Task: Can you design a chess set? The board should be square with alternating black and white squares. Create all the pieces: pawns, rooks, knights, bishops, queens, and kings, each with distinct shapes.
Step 472:
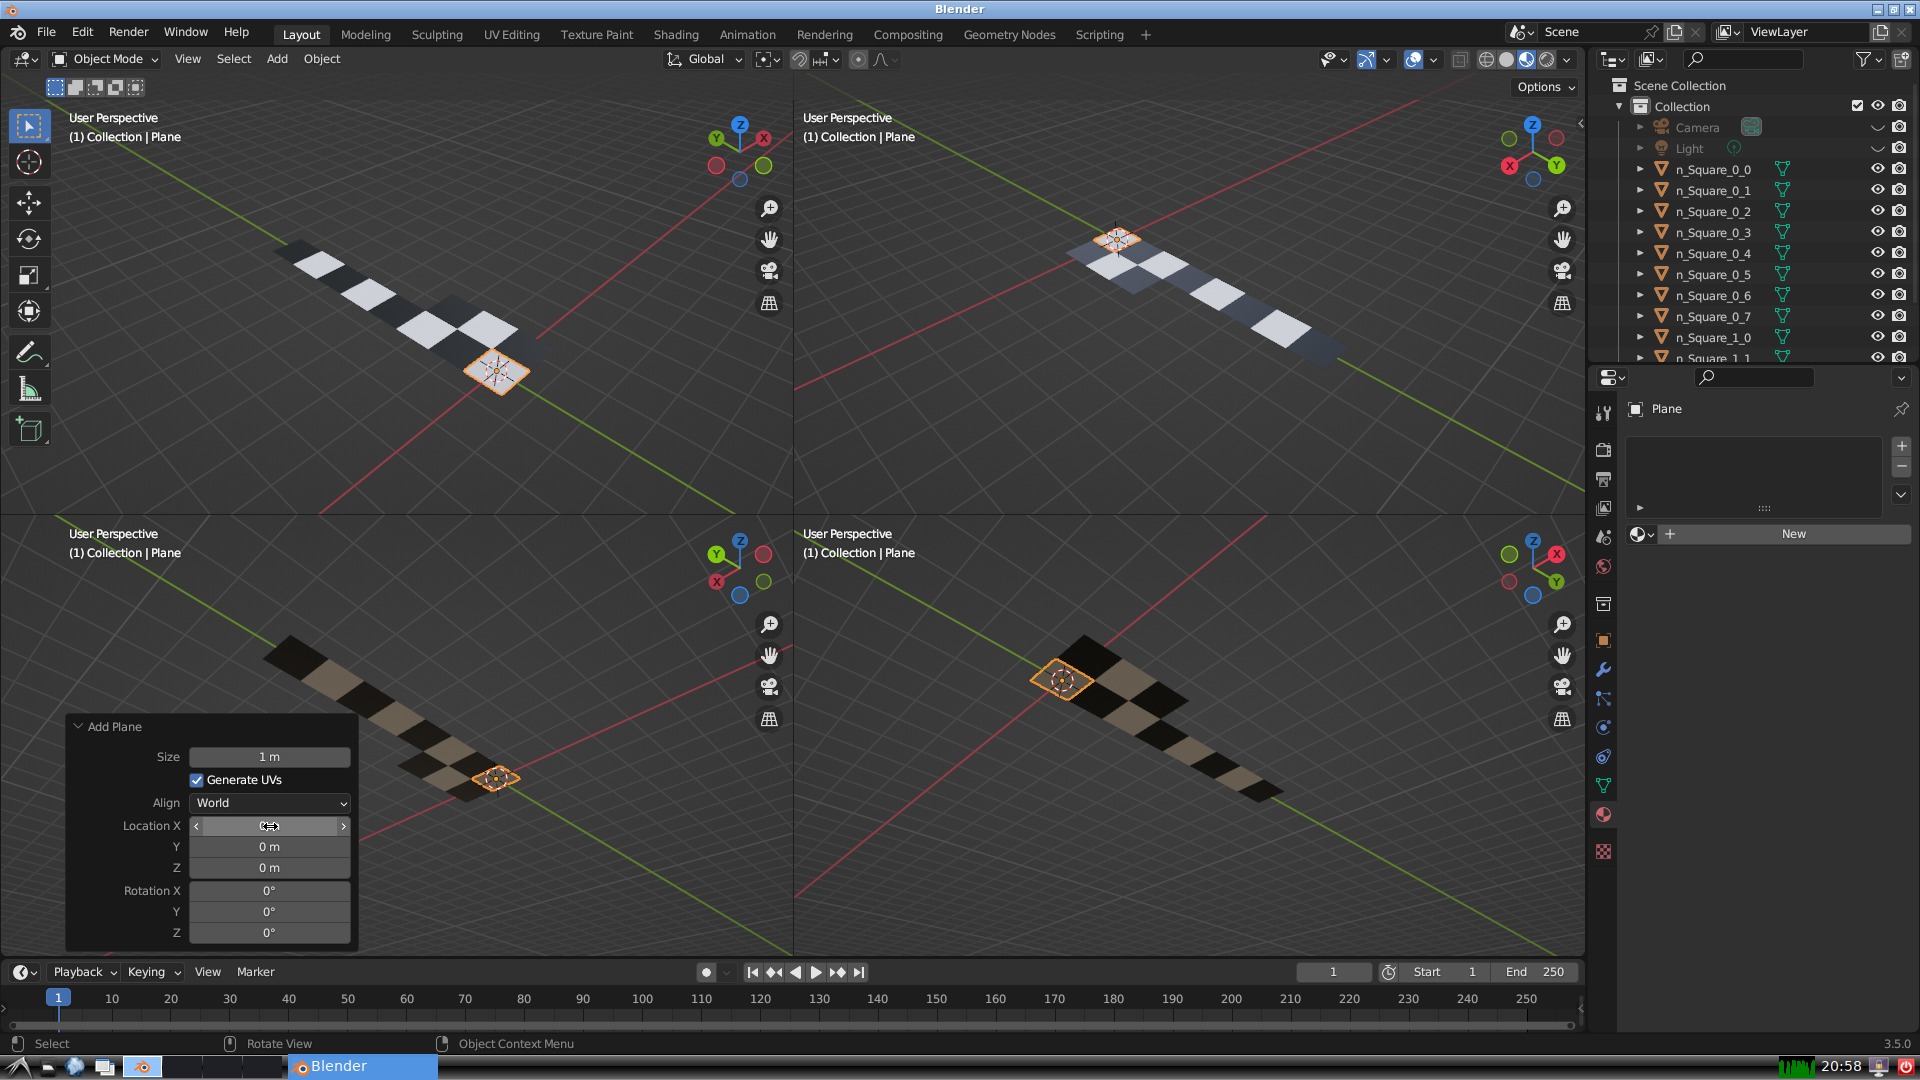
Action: click: no